Question: I had an app that was running fine with app engine 1.7.1, but when I upgraded to 1.7.5 all my library dependencies were broken.
So I think I got all the dependencies corrected, so at least I don't have any compile time errors, but when I try and run it I get the following error:
'''
Mar 15, 2013 11:09:34 AM com.google.apphosting.utils.jetty.JettyLogger warn
WARNING: failed Jersey Web Application: java.lang.IncompatibleClassChangeError: Implementing class
Mar 15, 2013 11:09:34 AM com.google.apphosting.utils.jetty.JettyLogger warn
WARNING: failed com.google.appengine.tools.development.DevAppEngineWebAppContext@c65fb1{/,/Users/bbarrand12/Documents/Eclipse/Workspace/MovieFoneToGo/war}: java.lang.IncompatibleClassChangeError: Implementing class
Mar 15, 2013 11:09:34 AM com.google.apphosting.utils.jetty.JettyLogger warn
WARNING: failed JettyContainerService$ApiProxyHandler@5dfa490: java.lang.IncompatibleClassChangeError: Implementing class
Mar 15, 2013 11:09:34 AM com.google.apphosting.utils.jetty.JettyLogger warn
WARNING: Error starting handlers
java.lang.IncompatibleClassChangeError: Implementing class
at java.lang.ClassLoader.defineClass1(Native Method)
at java.lang.ClassLoader.defineClassCond(ClassLoader.java:631)
at java.lang.ClassLoader.defineClass(ClassLoader.java:615)
at java.security.SecureClassLoader.defineClass(SecureClassLoader.java:141)
at java.net.URLClassLoader.defineClass(URLClassLoader.java:283)
at java.net.URLClassLoader.access$000(URLClassLoader.java:58)
at java.net.URLClassLoader$1.run(URLClassLoader.java:197)
at java.security.AccessController.doPrivileged(Native Method)
at java.net.URLClassLoader.findClass(URLClassLoader.java:190)
at java.lang.ClassLoader.loadClass(ClassLoader.java:306)
at com.google.appengine.tools.development.IsolatedAppClassLoader.loadClass(IsolatedAppClassLoader.java:213)
at java.lang.ClassLoader.loadClass(ClassLoader.java:247)
at com.sun.jersey.api.core.ScanningResourceConfig.init(ScanningResourceConfig.java:79)
at com.sun.jersey.api.core.PackagesResourceConfig.init(PackagesResourceConfig.java:104)
at com.sun.jersey.api.core.PackagesResourceConfig.<init>(PackagesResourceConfig.java:78)
at com.sun.jersey.api.core.PackagesResourceConfig.<init>(PackagesResourceConfig.java:89)
at com.sun.jersey.spi.container.servlet.WebComponent.createResourceConfig(WebComponent.java:700)
at com.sun.jersey.spi.container.servlet.WebComponent.createResourceConfig(WebComponent.java:678)
at com.sun.jersey.spi.container.servlet.WebComponent.init(WebComponent.java:203)
at com.sun.jersey.spi.container.servlet.ServletContainer.init(ServletContainer.java:374)
at com.sun.jersey.spi.container.servlet.ServletContainer.init(ServletContainer.java:557)
at javax.servlet.GenericServlet.init(GenericServlet.java:212)
at org.mortbay.jetty.servlet.ServletHolder.initServlet(ServletHolder.java:440)
at org.mortbay.jetty.servlet.ServletHolder.doStart(ServletHolder.java:263)
at org.mortbay.component.AbstractLifeCycle.start(AbstractLifeCycle.java:50)
at org.mortbay.jetty.servlet.ServletHandler.initialize(ServletHandler.java:685)
at org.mortbay.jetty.servlet.Context.startContext(Context.java:140)
at org.mortbay.jetty.webapp.WebAppContext.startContext(WebAppContext.java:1250)
at org.mortbay.jetty.handler.ContextHandler.doStart(ContextHandler.java:517)
at org.mortbay.jetty.webapp.WebAppContext.doStart(WebAppContext.java:467)
at org.mortbay.component.AbstractLifeCycle.start(AbstractLifeCycle.java:50)
at org.mortbay.jetty.handler.HandlerWrapper.doStart(HandlerWrapper.java:130)
at org.mortbay.component.AbstractLifeCycle.start(AbstractLifeCycle.java:50)
at org.mortbay.jetty.handler.HandlerWrapper.doStart(HandlerWrapper.java:130)
at org.mortbay.jetty.Server.doStart(Server.java:224)
at org.mortbay.component.AbstractLifeCycle.start(AbstractLifeCycle.java:50)
at com.google.appengine.tools.development.JettyContainerService.startContainer(JettyContainerService.java:228)
at com.google.appengine.tools.development.AbstractContainerService.startup(AbstractContainerService.java:255)
at com.google.appengine.tools.development.AbstractServer.startup(AbstractServer.java:79)
at com.google.appengine.tools.development.DevAppServerImpl$Servers.startup(DevAppServerImpl.java:451)
at com.google.appengine.tools.development.DevAppServerImpl.start(DevAppServerImpl.java:198)
at com.google.appengine.tools.development.DevAppServerMain$StartAction.apply(DevAppServerMain.java:333)
at com.google.appengine.tools.util.Parser$ParseResult.applyArgs(Parser.java:48)
at com.google.appengine.tools.development.DevAppServerMain.<init>(DevAppServerMain.java:269)
at com.google.appengine.tools.development.DevAppServerMain.main(DevAppServerMain.java:245)
'''
Any ideas why this is broken. Perhaps I just to update some of my other jars?
Here are my dependencies:

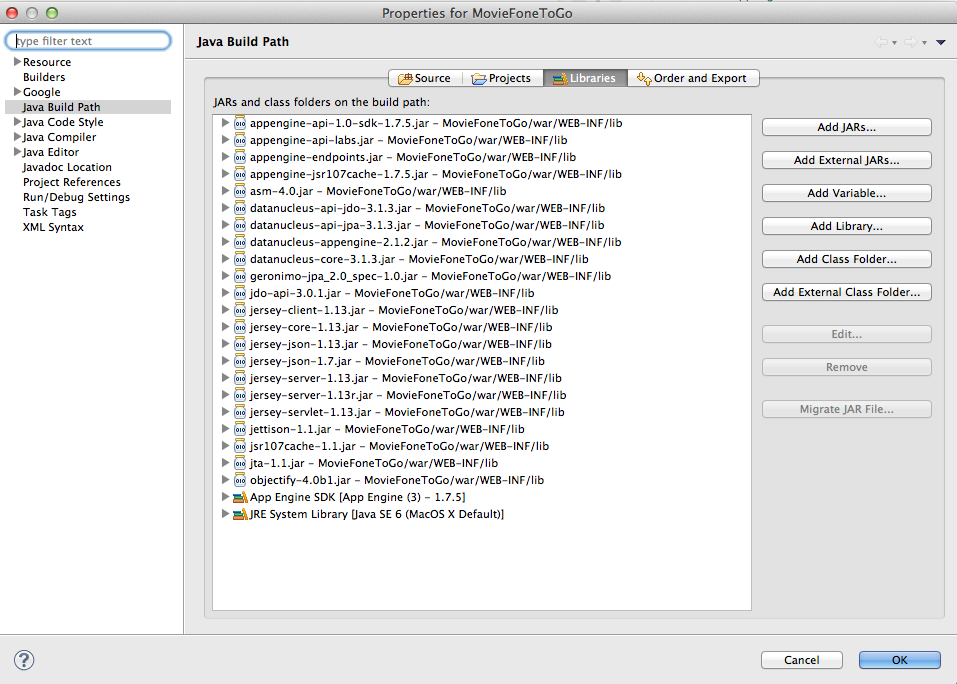
Answer: I think there could be a compatibility problem between Jersey and GAE. According to <URL>, Jersey versions that are now compatible with Google App Engine are 1.5 and 1.1.5.
This <URL> may also help.